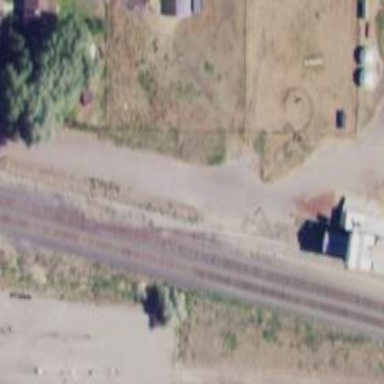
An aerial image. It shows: Railway siding for service.